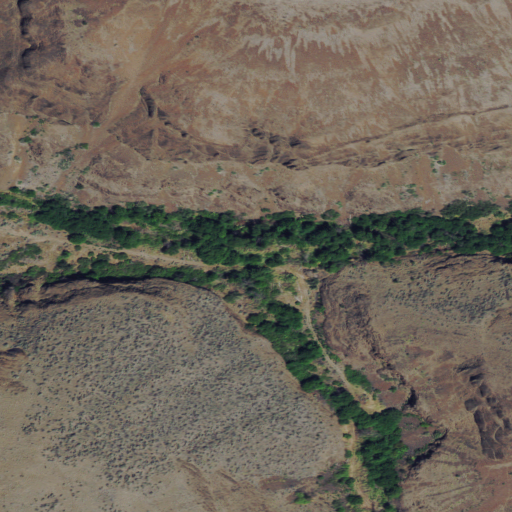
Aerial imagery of valley in Oregon named French Canyon containing shrub, grassland, and evergreen forest